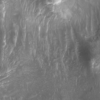
Label: not_dusty